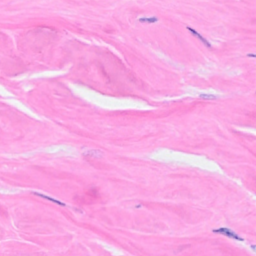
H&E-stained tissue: Breast